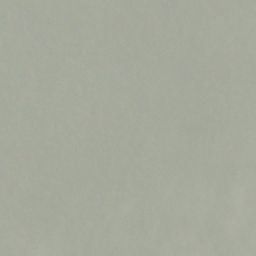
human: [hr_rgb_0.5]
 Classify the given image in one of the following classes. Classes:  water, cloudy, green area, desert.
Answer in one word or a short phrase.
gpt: cloudy